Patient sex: M
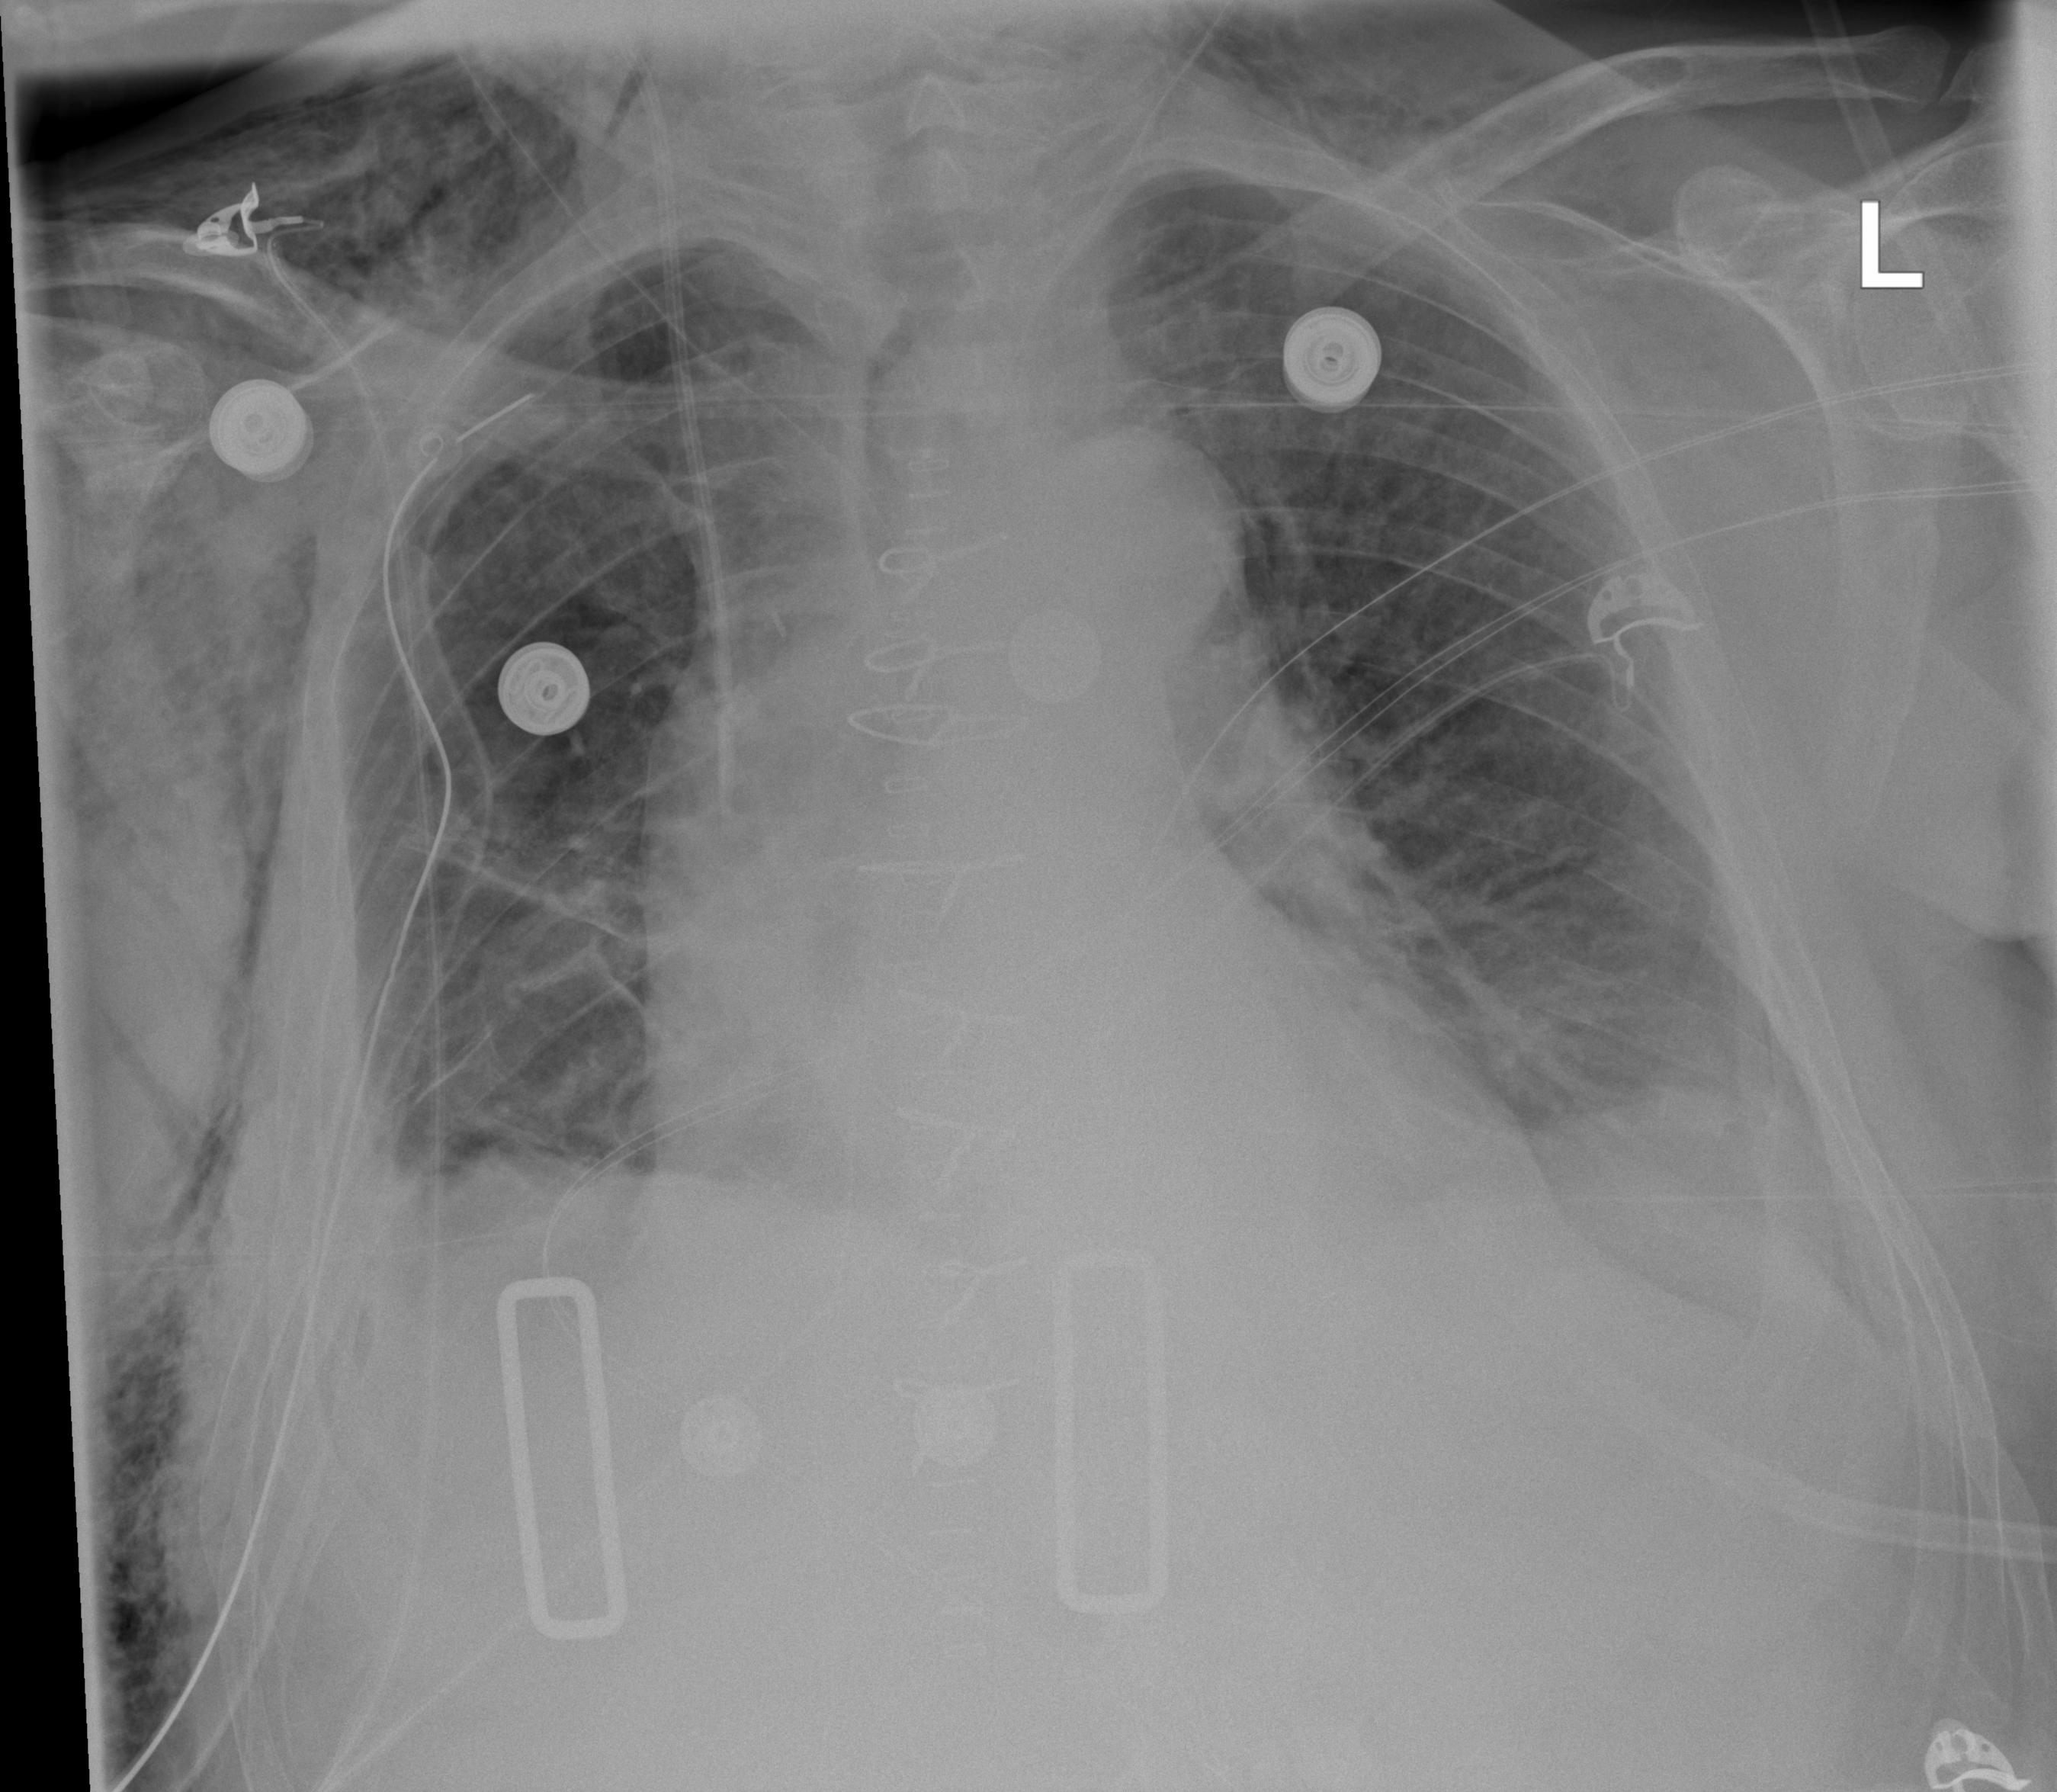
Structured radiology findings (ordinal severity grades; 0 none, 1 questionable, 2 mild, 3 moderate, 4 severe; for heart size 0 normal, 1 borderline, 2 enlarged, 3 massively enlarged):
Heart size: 2
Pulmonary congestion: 2
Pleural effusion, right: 2
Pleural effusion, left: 2
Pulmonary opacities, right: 0
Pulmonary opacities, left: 2
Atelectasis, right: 3
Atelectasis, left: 2